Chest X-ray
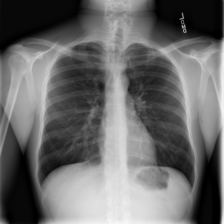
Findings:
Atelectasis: negative
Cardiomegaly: negative
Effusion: negative
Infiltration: negative
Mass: negative
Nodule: negative
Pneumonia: negative
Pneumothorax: negative
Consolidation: negative
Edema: negative
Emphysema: negative
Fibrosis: negative
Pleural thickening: negative
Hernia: negative